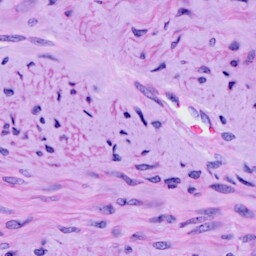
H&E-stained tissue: Cervix